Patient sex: F
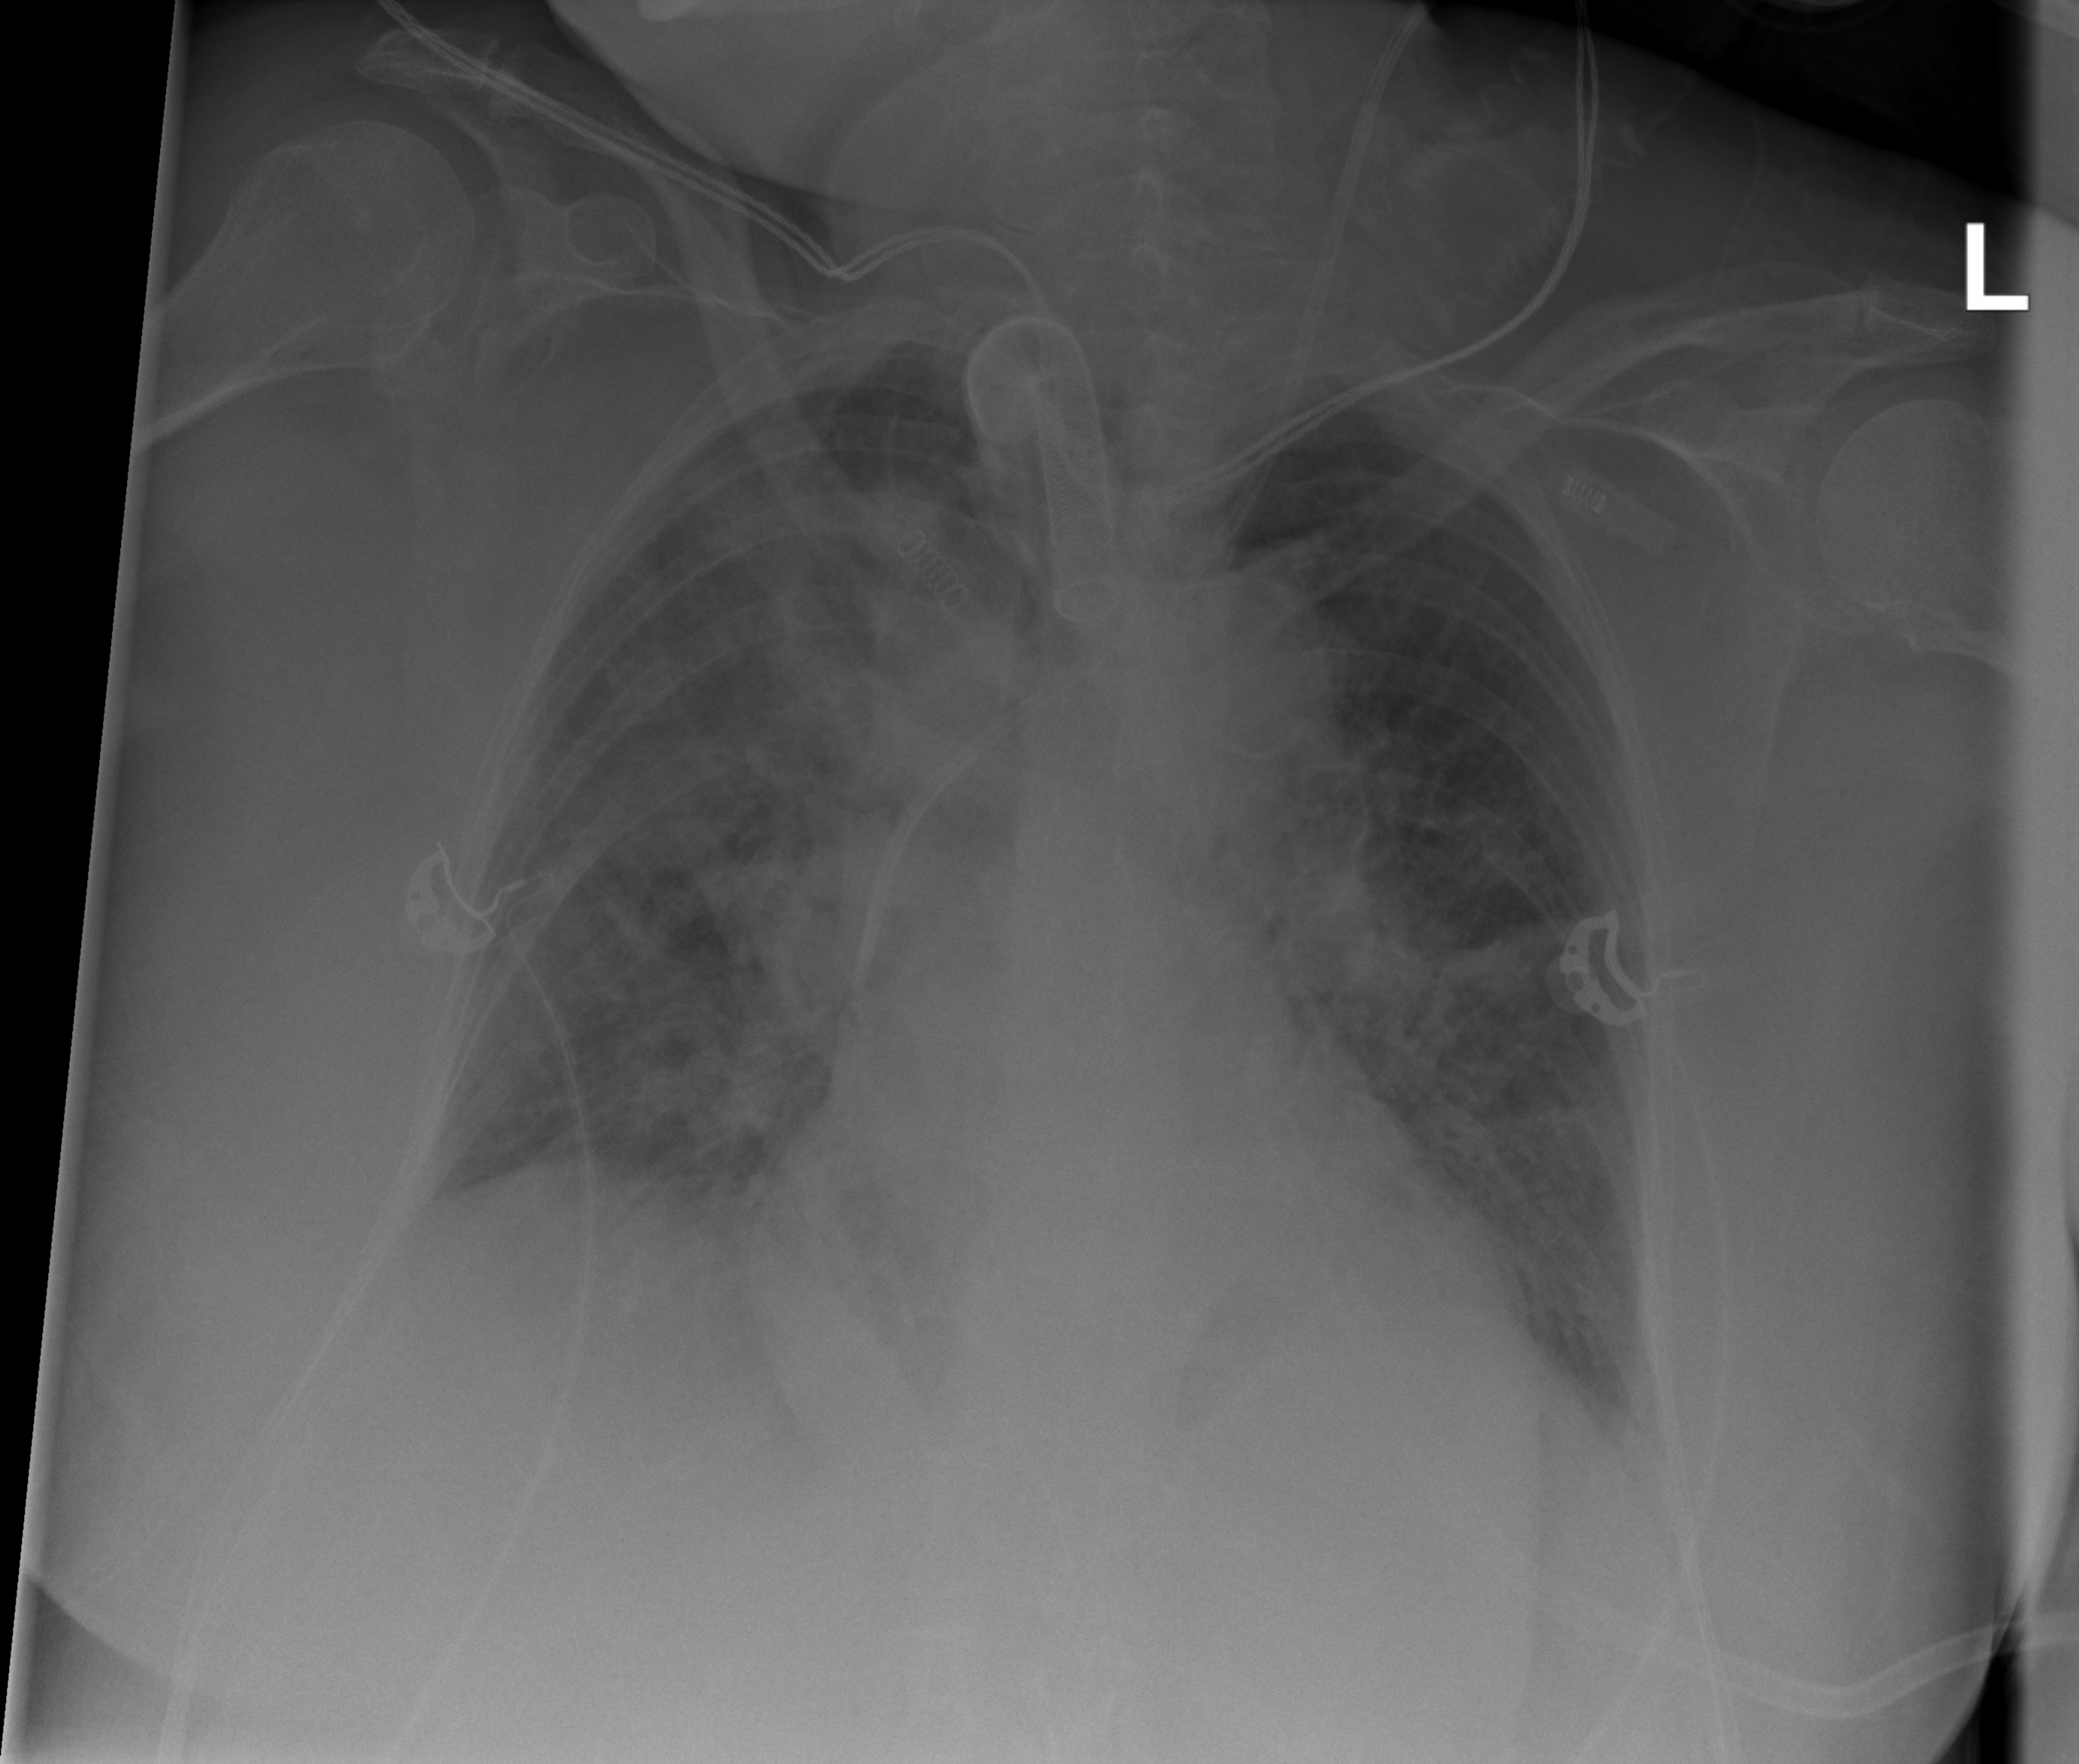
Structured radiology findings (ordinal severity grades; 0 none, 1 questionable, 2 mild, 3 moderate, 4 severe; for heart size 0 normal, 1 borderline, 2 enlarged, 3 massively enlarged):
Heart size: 2
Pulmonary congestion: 0
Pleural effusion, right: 0
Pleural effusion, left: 0
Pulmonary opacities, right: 3
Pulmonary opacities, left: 3
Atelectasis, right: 2
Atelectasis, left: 2